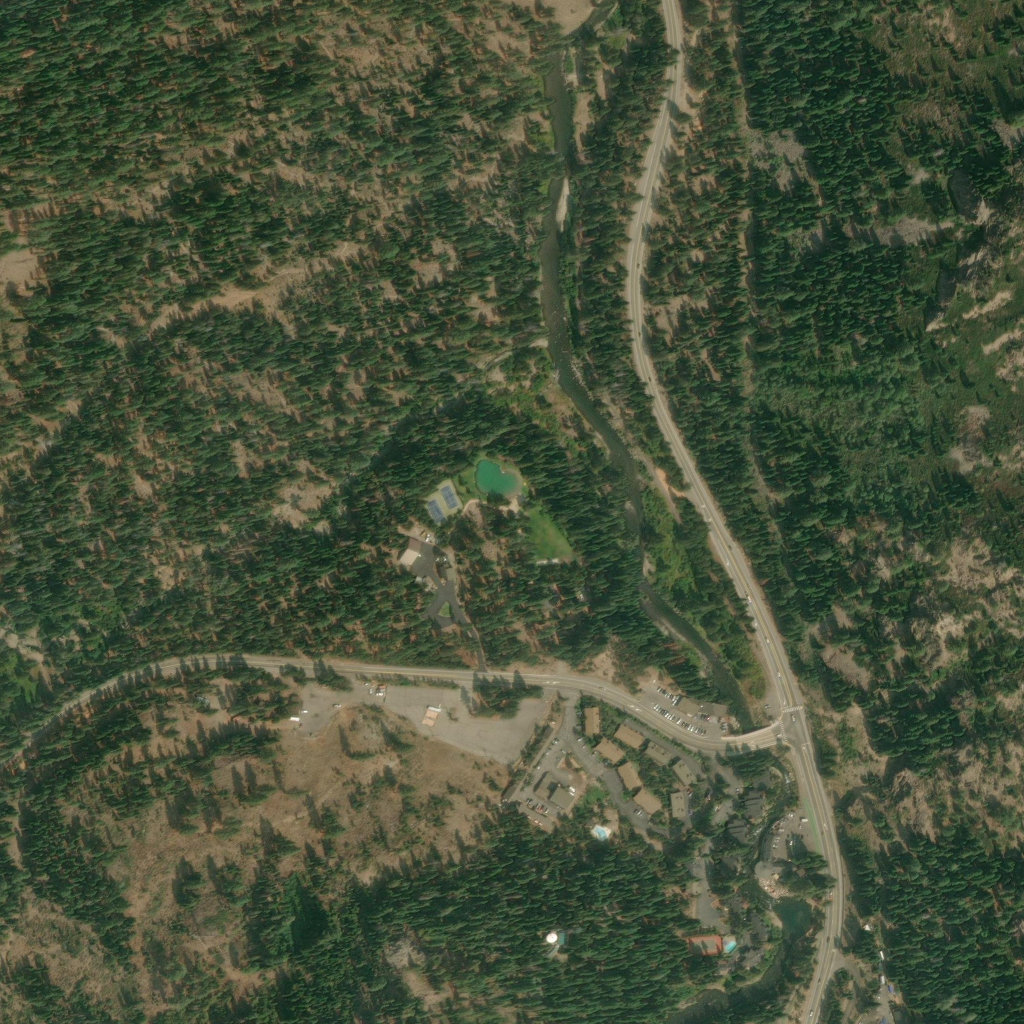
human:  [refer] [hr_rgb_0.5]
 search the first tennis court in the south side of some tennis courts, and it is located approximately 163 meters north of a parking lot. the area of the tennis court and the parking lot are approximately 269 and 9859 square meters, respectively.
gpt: <box>[[41, 48, 43, 51, 0]]</box>